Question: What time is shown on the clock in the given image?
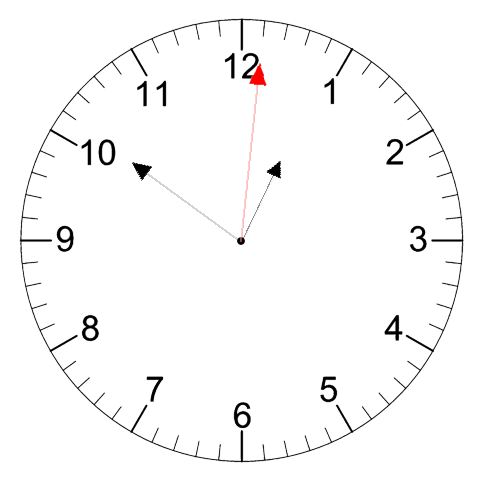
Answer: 12:51:01